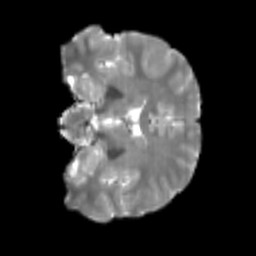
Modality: T2w
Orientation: coronal
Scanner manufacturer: siemens
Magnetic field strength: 3 T
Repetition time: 4 s
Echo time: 0.0594 s